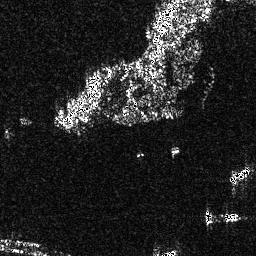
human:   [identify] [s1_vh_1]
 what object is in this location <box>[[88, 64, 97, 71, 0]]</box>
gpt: <ref>1 small ship at the right</ref>

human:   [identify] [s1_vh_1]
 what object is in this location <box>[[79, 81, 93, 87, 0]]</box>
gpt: <ref>1 medium ship at the bottom right</ref>